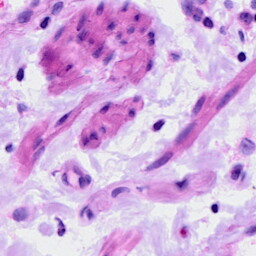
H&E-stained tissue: Ovarian